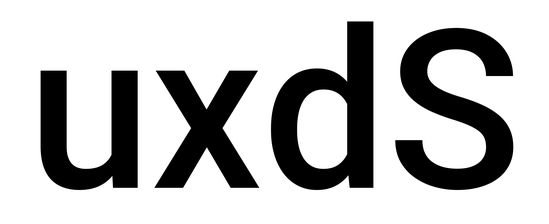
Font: Roboto_Medium